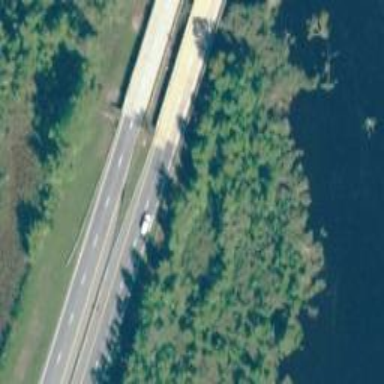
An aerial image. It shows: Bridge over trunk highway with expressway.